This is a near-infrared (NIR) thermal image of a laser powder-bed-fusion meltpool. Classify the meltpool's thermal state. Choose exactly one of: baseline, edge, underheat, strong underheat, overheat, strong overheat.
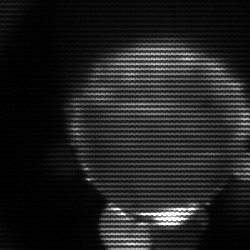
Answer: edge